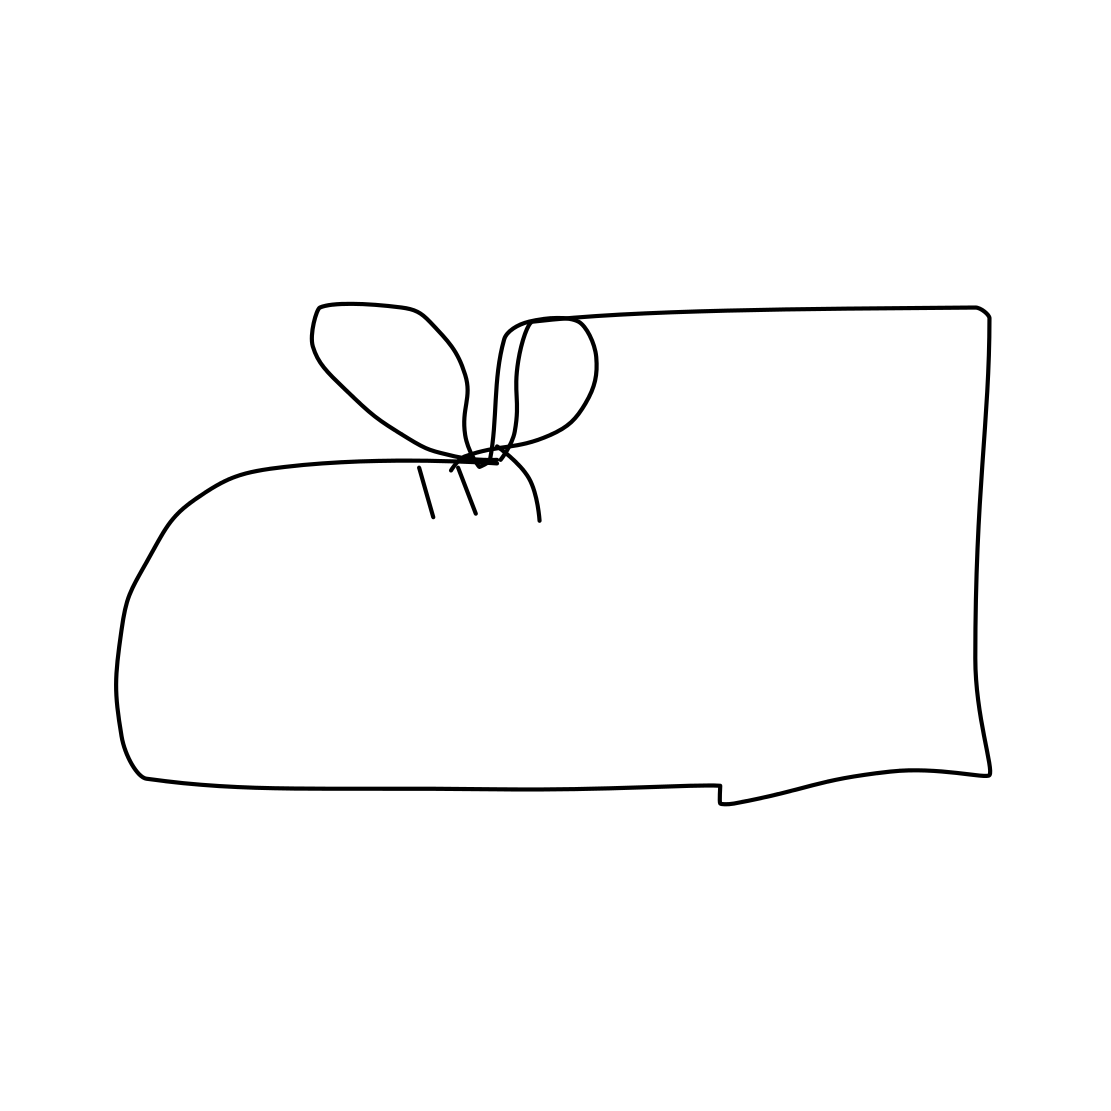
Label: shoe